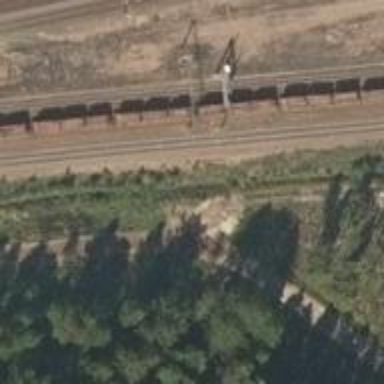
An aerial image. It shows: Railway signal.